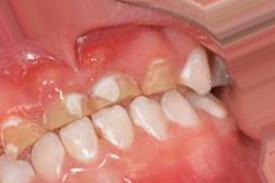
Condition: Caries